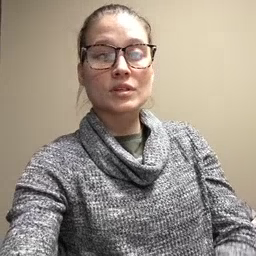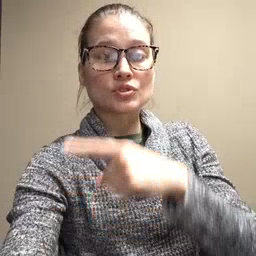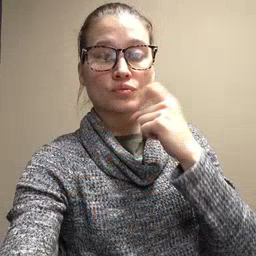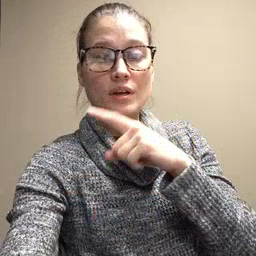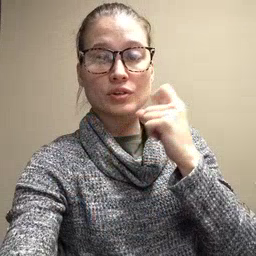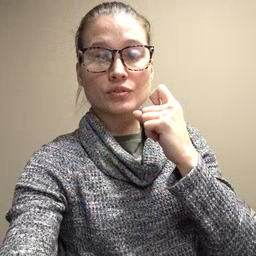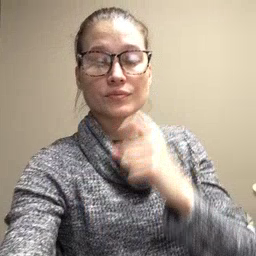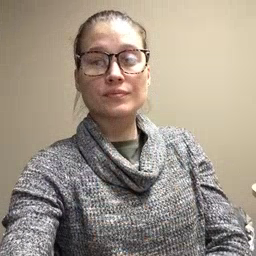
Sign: dryer